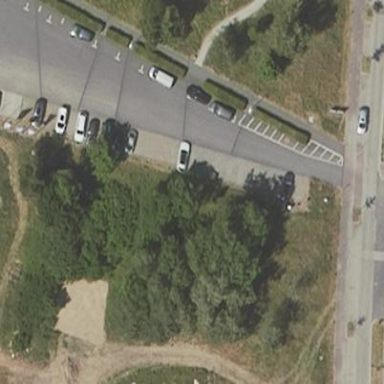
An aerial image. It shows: Parking area with asphalt surface.